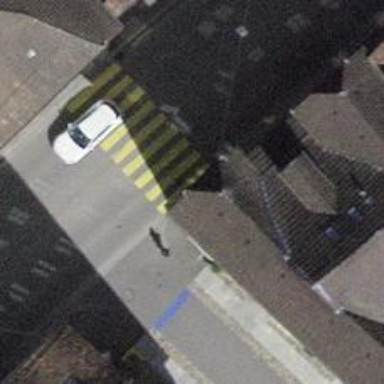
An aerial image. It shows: Kerb barrier.